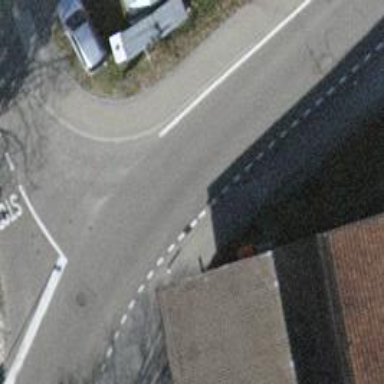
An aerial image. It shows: Left sidewalk along asphalt tertiary road.